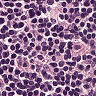
Metastatic tissue present: no